Interaction volume radius: 5 \u00c5
Interaction volume height: 25 \u00c5
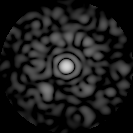
Disorder parameter: 0.8092